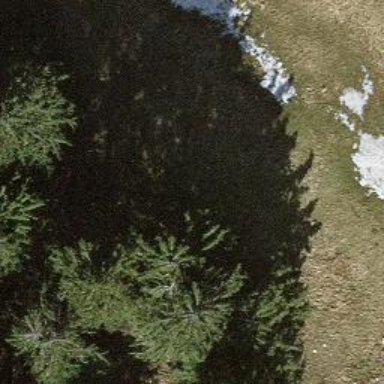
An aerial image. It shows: Single tag "natural: tree."